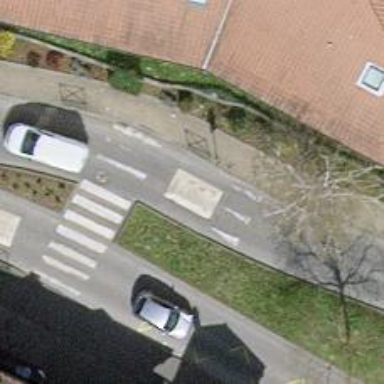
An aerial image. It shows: Traffic calming cushion.